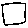
Label: square